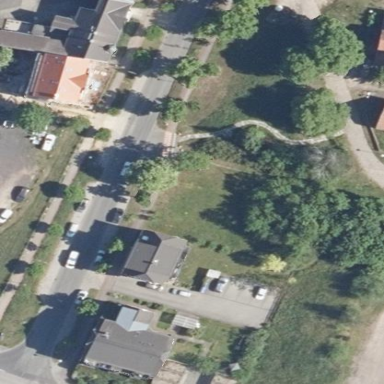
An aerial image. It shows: Village green area.